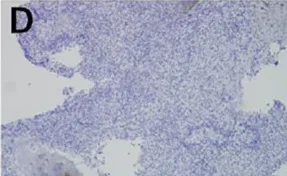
Transbronchiallung biopsy before treatment. (100x) (D) Tumor cells were negative by IHC for p40.
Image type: pathology (immunostaining)